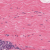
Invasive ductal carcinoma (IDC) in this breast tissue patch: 0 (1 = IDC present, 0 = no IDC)